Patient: sex M, age 57
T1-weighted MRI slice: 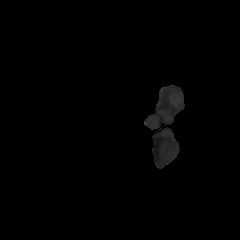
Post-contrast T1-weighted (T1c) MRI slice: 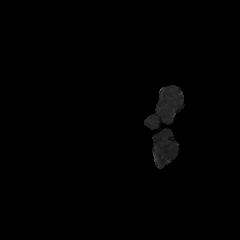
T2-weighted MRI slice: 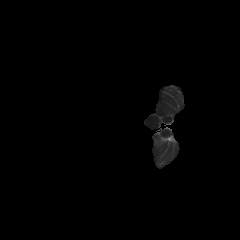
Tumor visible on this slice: no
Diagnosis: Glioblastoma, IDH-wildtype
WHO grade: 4